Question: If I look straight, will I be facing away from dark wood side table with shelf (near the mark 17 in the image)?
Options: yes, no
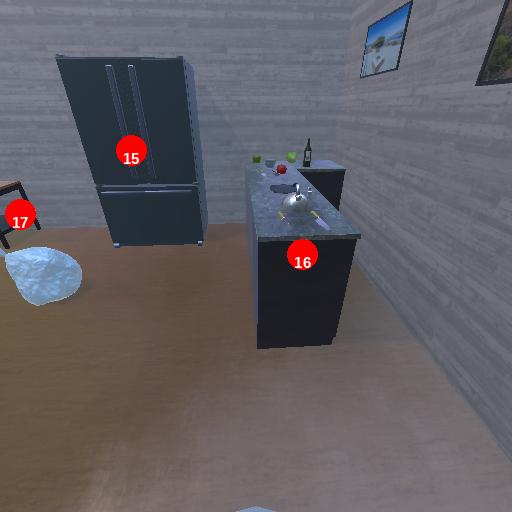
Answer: yes